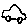
Label: car